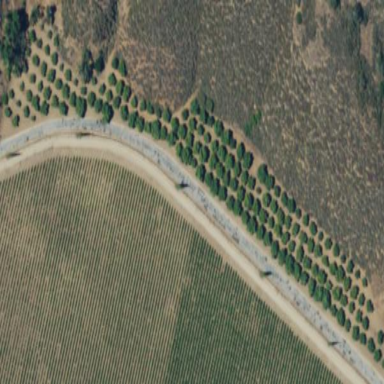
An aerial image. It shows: Orchard.